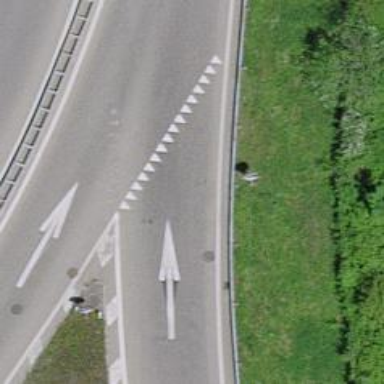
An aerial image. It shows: Road with "give way" sign.